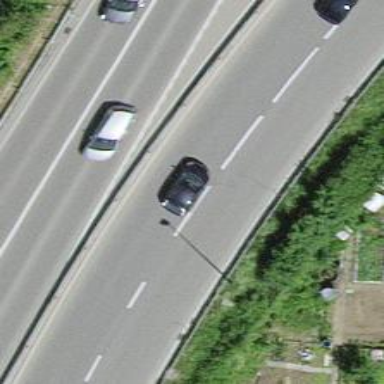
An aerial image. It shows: Trunk link highway.